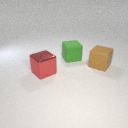
large green rubber cube to the left of large brown rubber cube